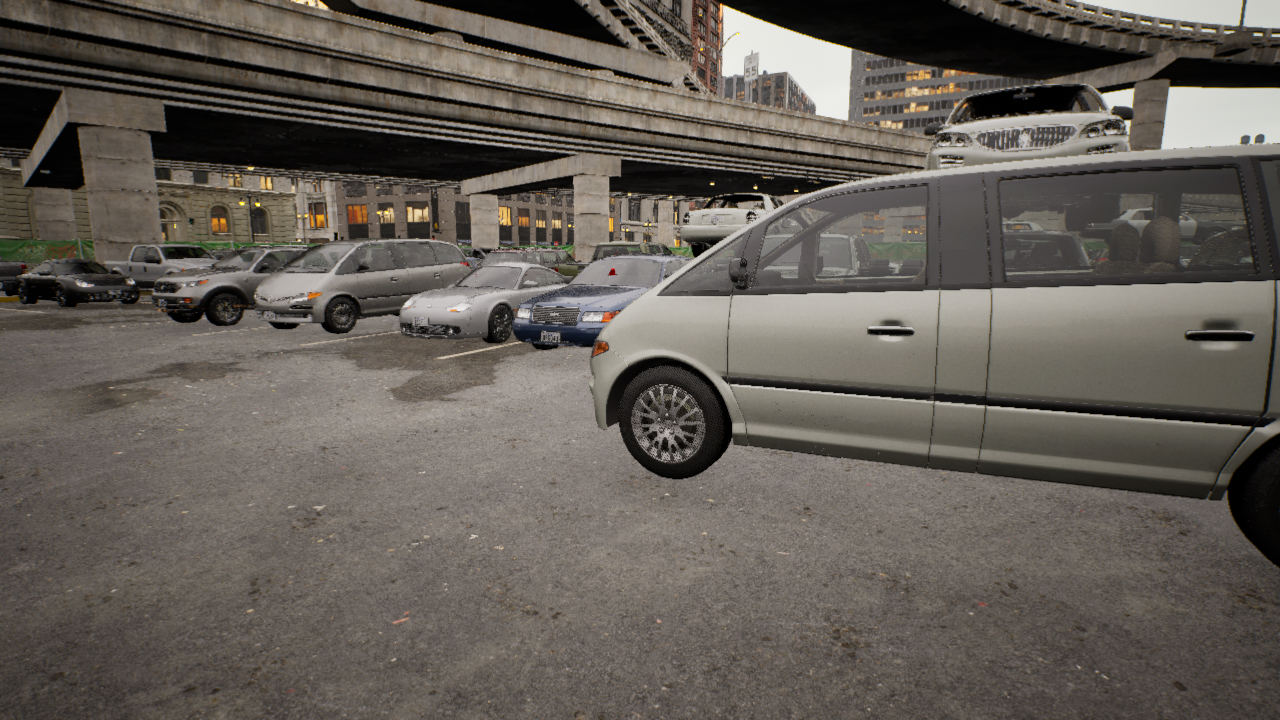
Venue: arterial
Lighting: golden hour
Vehicle rig: minivan